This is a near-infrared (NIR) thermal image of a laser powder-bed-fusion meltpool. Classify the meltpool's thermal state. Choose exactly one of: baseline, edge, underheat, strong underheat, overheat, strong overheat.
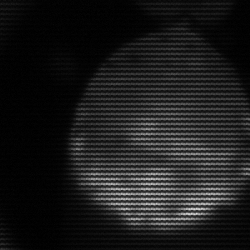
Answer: edge